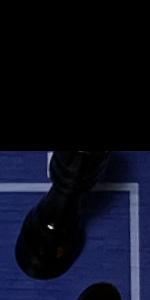
Label: Rook_Black